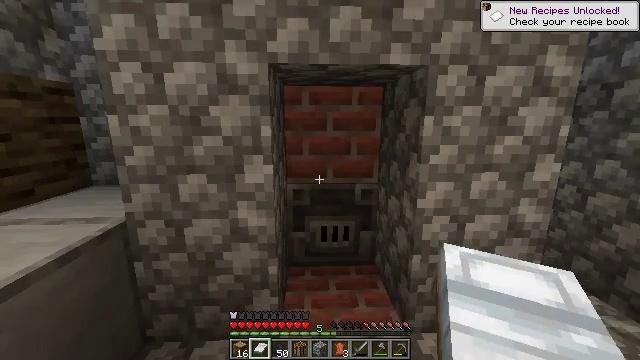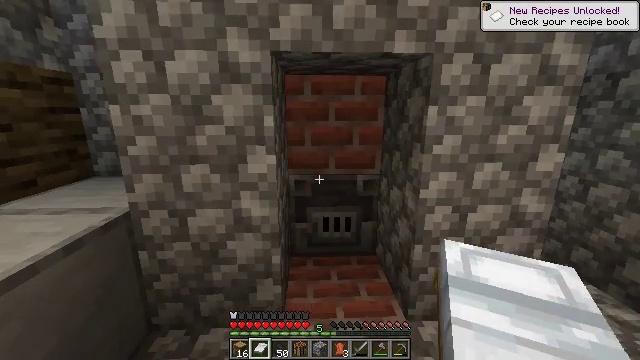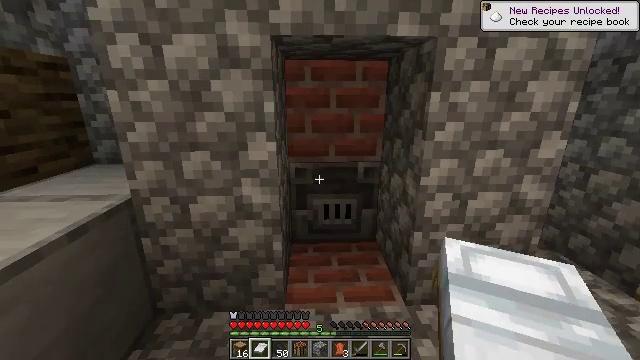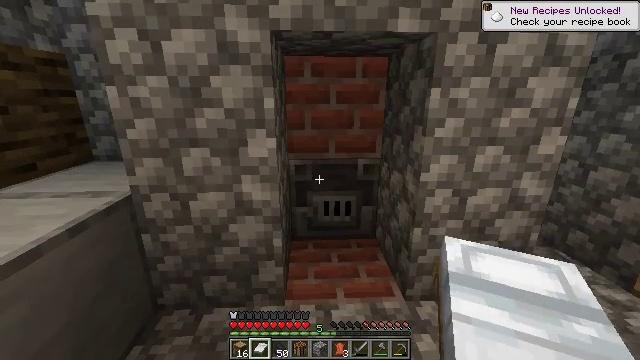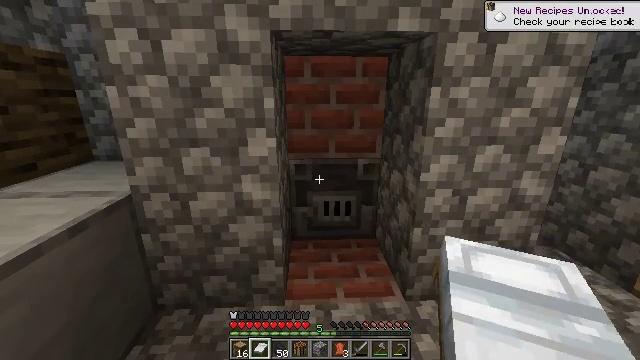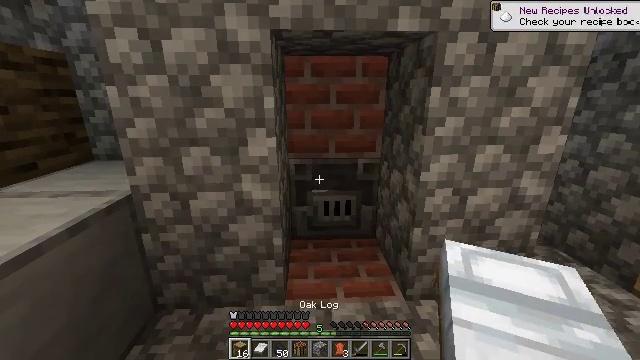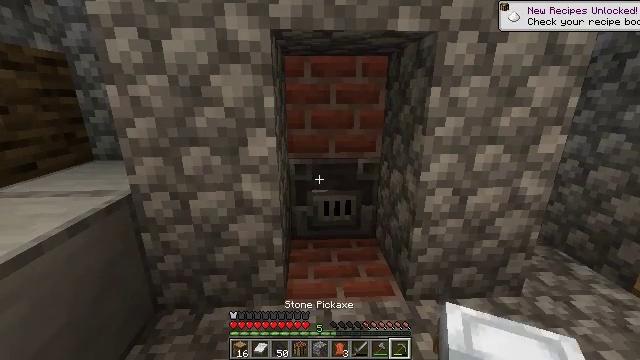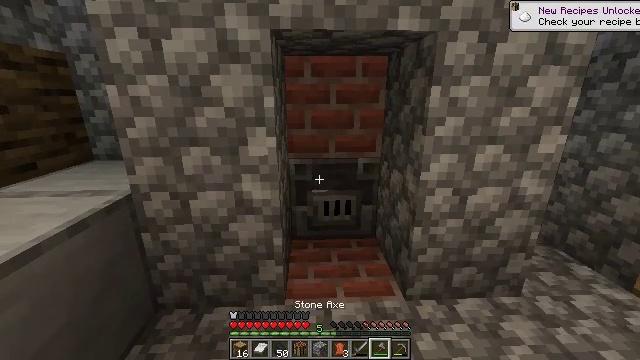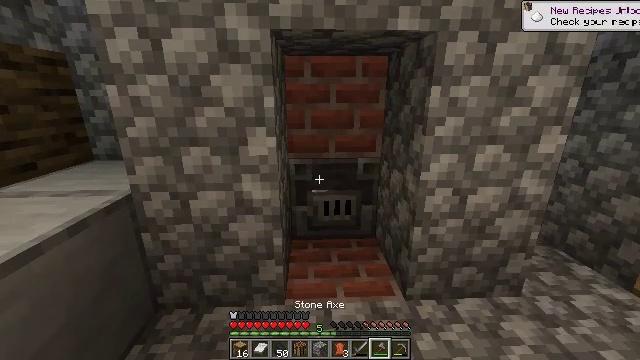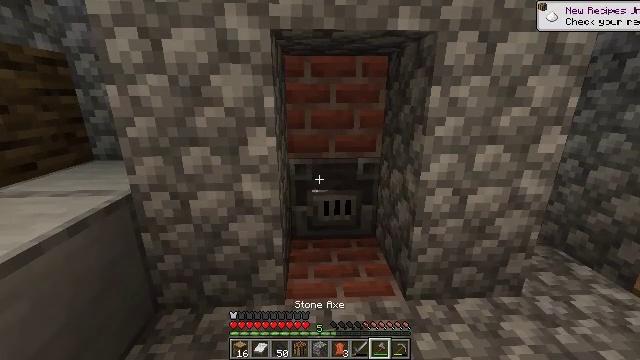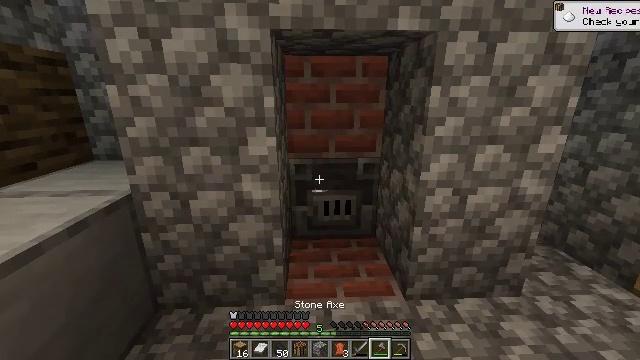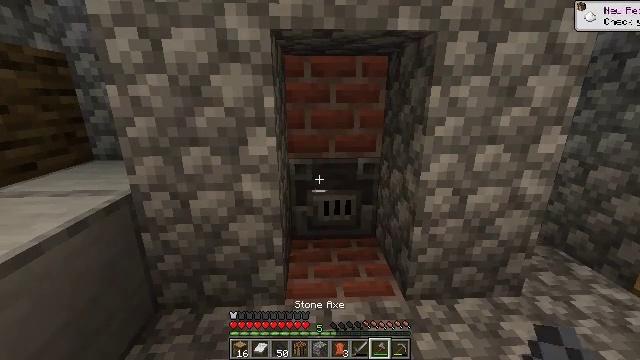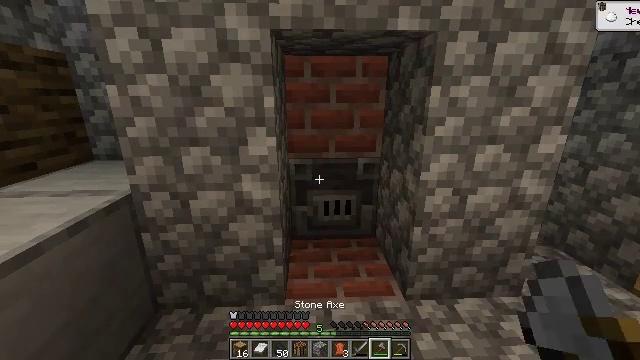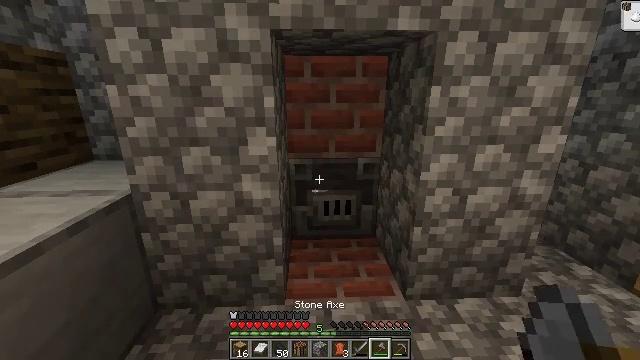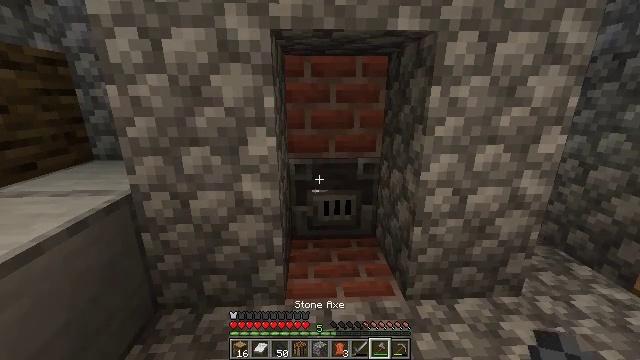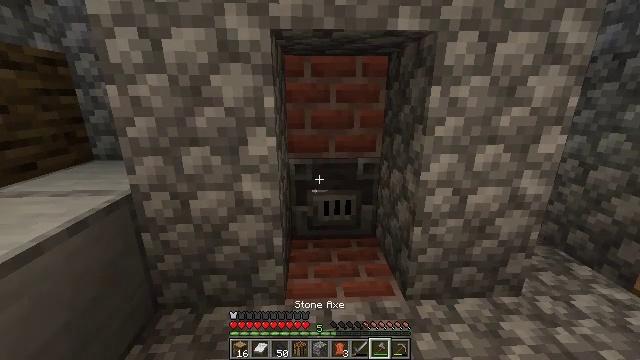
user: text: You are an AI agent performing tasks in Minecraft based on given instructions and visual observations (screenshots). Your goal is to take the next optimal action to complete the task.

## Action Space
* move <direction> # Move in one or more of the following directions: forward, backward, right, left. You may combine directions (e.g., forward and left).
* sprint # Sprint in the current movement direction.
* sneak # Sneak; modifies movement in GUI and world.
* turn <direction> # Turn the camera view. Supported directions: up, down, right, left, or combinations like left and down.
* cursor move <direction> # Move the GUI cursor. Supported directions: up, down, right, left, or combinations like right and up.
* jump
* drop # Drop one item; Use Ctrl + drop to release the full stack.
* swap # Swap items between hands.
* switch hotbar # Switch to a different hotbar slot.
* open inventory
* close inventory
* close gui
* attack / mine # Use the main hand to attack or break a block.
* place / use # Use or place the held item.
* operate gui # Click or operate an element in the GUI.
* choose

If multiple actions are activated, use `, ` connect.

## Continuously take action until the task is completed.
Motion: motion action
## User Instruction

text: Mine the blast furnace.
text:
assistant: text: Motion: turn down
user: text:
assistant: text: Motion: turn down
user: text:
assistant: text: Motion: no_op
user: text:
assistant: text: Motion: no_op
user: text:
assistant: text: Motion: no_op
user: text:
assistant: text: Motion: no_op
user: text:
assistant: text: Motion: no_op
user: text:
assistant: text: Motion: no_op
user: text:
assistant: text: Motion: no_op
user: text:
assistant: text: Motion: no_op
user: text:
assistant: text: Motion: no_op
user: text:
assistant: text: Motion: no_op
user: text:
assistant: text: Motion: no_op
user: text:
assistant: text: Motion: no_op
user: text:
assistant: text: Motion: no_op
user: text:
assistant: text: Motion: no_op
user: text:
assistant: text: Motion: no_op
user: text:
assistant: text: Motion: no_op
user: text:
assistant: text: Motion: no_op
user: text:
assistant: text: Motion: no_op
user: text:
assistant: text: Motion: no_op
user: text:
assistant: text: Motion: no_op
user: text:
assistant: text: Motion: no_op
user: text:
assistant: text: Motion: turn down
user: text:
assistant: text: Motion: turn right and down
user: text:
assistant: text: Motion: no_op
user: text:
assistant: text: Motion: attack / mine
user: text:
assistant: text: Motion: attack / mine
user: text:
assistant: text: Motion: attack / mine
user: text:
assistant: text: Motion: attack / mine